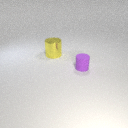
large yellow metal cylinder behind small purple rubber cylinder